【题型】填空题　【知识点】立体几何　【难度】hard
设 \(\lambda \in \mathbf{R}\)，在如图所示的平行六面体 \(ABCD - A_1B_1C_1D_1\) 中，\(\angle A_1AB = \angle A_1AD = \angle BAD = \frac{\pi}{3}\)，\(AA_1 = 2\)，\(AB = AD = 1\)，点 \(M\) 是棱 \(C_1D_1\) 的中点，\(\overrightarrow{A_1N} = \lambda \overrightarrow{A_1D_1}\)，若 \(\overrightarrow{AM} \cdot \overrightarrow{CN} = 2\)，则 \(\lambda\) 的值为 \underline{\quad\quad}。

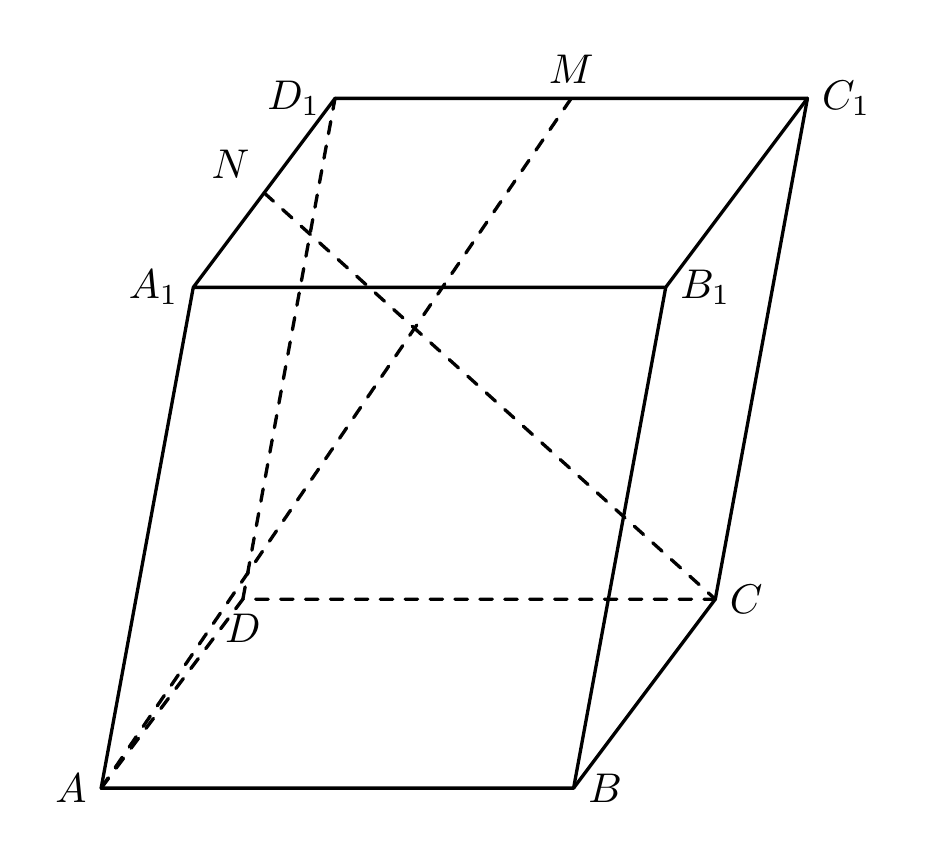
【解答】
【答案】\(\frac{1}{3}\)
【解析】\(\overrightarrow{A_1N} = \lambda \overrightarrow{A_1D_1} = \lambda \overrightarrow{AD}\)，
\[
\overrightarrow{AM} = \overrightarrow{AD_1} + \overrightarrow{D_1M} = \overrightarrow{AD} + \overrightarrow{AA_1} + \frac{1}{2}\overrightarrow{AB},
\]
\[
\begin{aligned}
\overrightarrow{CN} &= \overrightarrow{AN} - \overrightarrow{AC} = \overrightarrow{AA_1} + \overrightarrow{A_1N} - \overrightarrow{AB} - \overrightarrow{AD} \\
&= \overrightarrow{AA_1} + \lambda \overrightarrow{A_1D_1} - \overrightarrow{AB} - \overrightarrow{AD} = \overrightarrow{AA_1} + (\lambda - 1)\overrightarrow{AD} - \overrightarrow{AB},
\end{aligned}
\]
所以
\[
\overrightarrow{AM} \cdot \overrightarrow{CN} = \left(\overrightarrow{AD} + \overrightarrow{AA_1} + \frac{1}{2}\overrightarrow{AB}\right) \cdot \left(\overrightarrow{AA_1} + (\lambda - 1)\overrightarrow{AD} - \overrightarrow{AB}\right) = 2,
\]
\[
\begin{aligned}
&\overrightarrow{AD} \cdot \overrightarrow{AA_1} + (\lambda - 1)\overrightarrow{AD}^2 - \overrightarrow{AD} \cdot \overrightarrow{AB} + \overrightarrow{AA_1}^2 + (\lambda - 1)\overrightarrow{AD} \cdot \overrightarrow{AA_1} - \overrightarrow{AA_1} \cdot \overrightarrow{AB} \\
&+ \frac{1}{2}\overrightarrow{AB} \cdot \overrightarrow{AA_1} + \frac{1}{2}\overrightarrow{AB} \cdot (\lambda - 1)\overrightarrow{AD} - \frac{1}{2}\overrightarrow{AB}^2 = 2
\end{aligned}
\]
由 \(\angle A_1AB = \angle A_1AD = \angle BAD = \frac{\pi}{3}\)，\(AA_1 = 2\)，\(AB = AD = 1\)，
可得
\[
1 \times 2 \times \frac{1}{2} + (\lambda - 1) - 1 \times 1 \times \frac{1}{2} + 4 + (\lambda - 1) \times 1 \times 2 \times \frac{1}{2} - 2 \times 1 \times \frac{1}{2} + \frac{1}{2} \times 1 \times 2 \times \frac{1}{2} + \frac{1}{2}(\lambda - 1) \times 1 \times 1 \times \frac{1}{2} - \frac{1}{2} \times 1 = 2,
\]
\[
\frac{9}{4}(\lambda - 1) + \frac{7}{2} = 2, \quad \text{解得 } \lambda = \frac{1}{3}.
\]
故答案为：\(\frac{1}{3}\)。